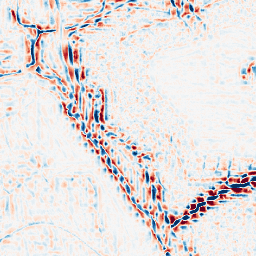
Category: wavelet
Decomposition family: wavelet_reverse_biorthogonal
Decomposition parameters: wavelet: rbio2.4
level: 3
Upsampling method: sinc_hamming
Upsampling parameters: scale: 8
kernel_size: 16
Upsampling scale: 8